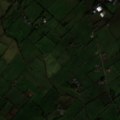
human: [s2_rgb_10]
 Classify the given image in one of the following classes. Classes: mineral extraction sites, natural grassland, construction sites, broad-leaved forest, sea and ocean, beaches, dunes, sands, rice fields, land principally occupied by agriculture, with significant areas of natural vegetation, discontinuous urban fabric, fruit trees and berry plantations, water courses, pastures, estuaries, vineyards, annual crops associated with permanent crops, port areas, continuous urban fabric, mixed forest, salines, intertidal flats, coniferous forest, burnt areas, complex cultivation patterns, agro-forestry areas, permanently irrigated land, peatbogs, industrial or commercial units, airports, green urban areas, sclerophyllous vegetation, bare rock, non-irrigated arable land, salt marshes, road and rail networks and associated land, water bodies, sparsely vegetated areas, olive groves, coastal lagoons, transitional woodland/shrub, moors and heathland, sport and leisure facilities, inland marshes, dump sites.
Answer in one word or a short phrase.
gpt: pastures